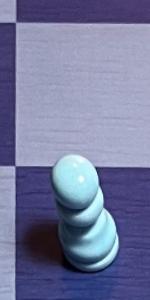
Label: Pawn_White